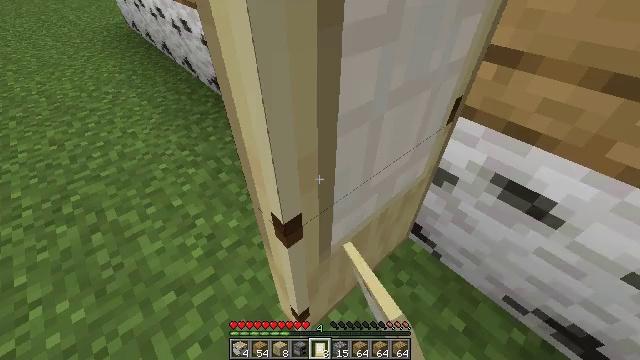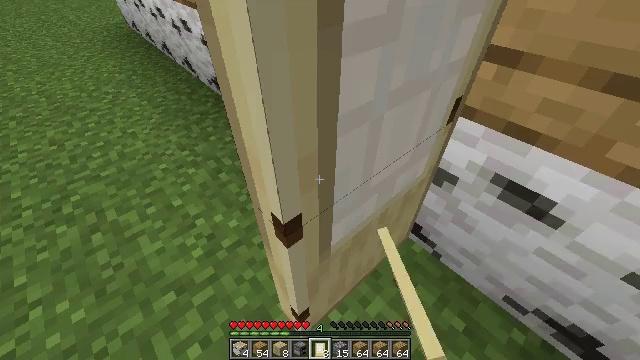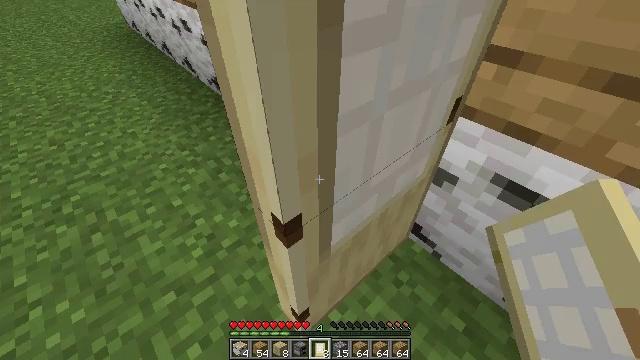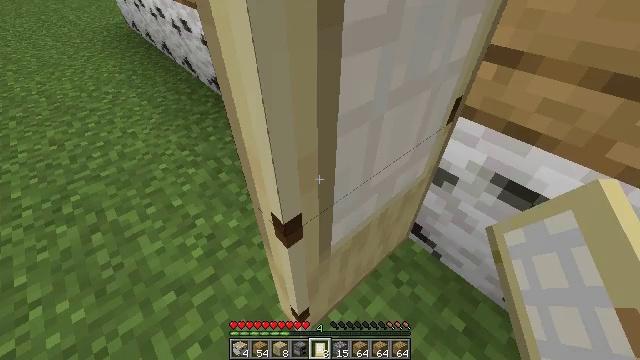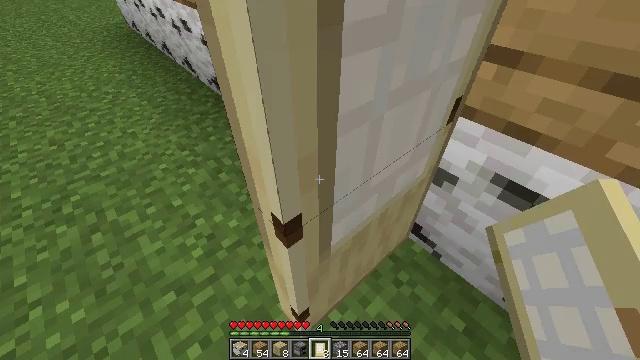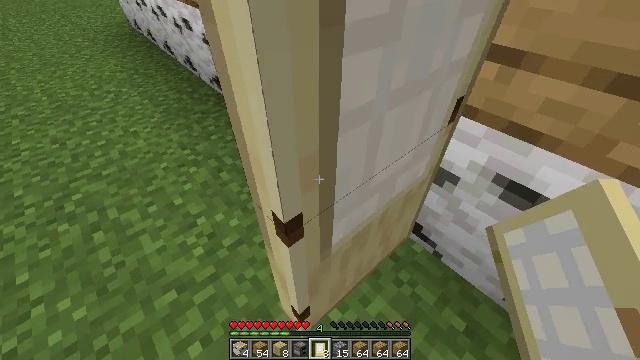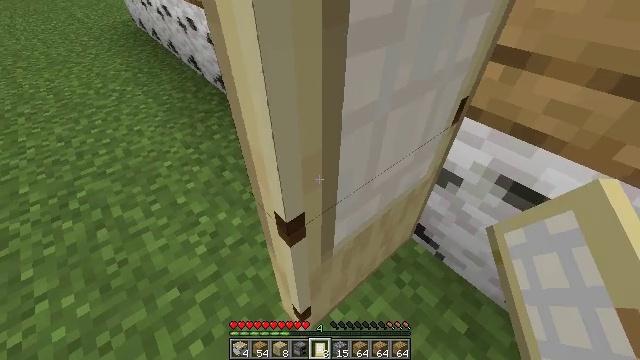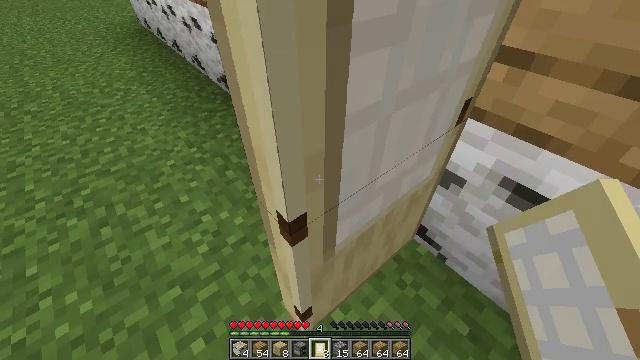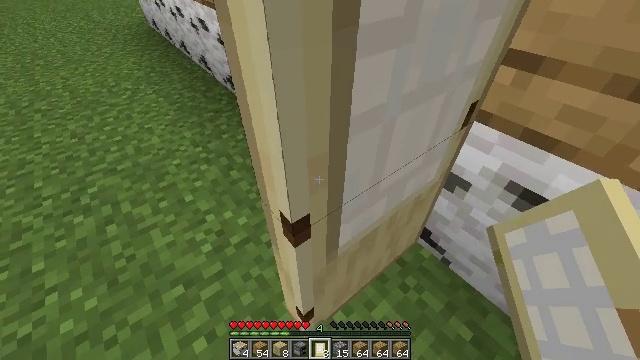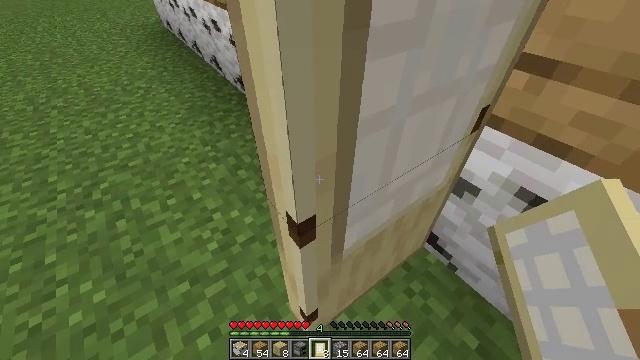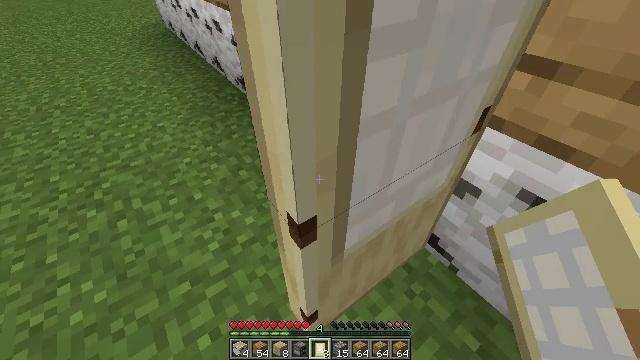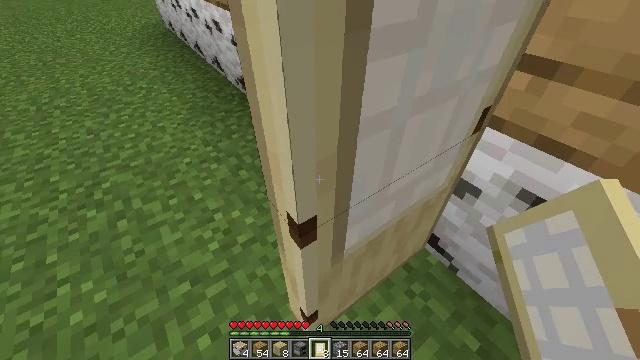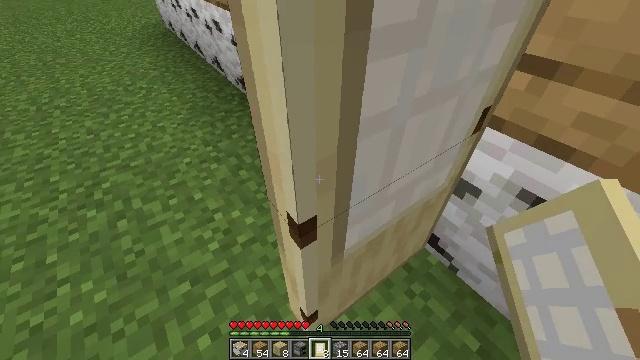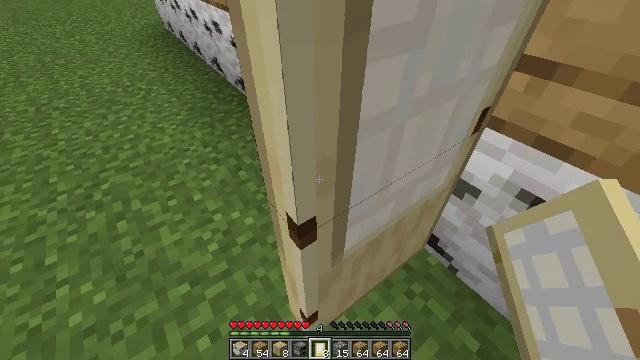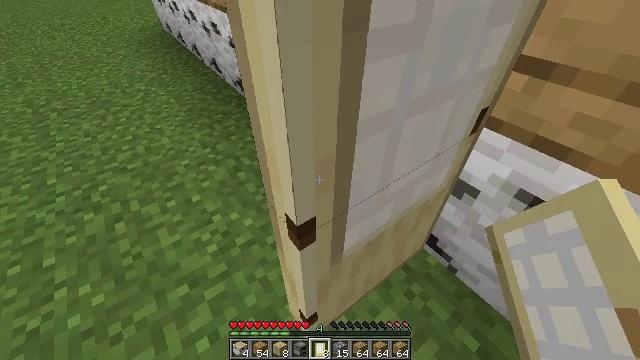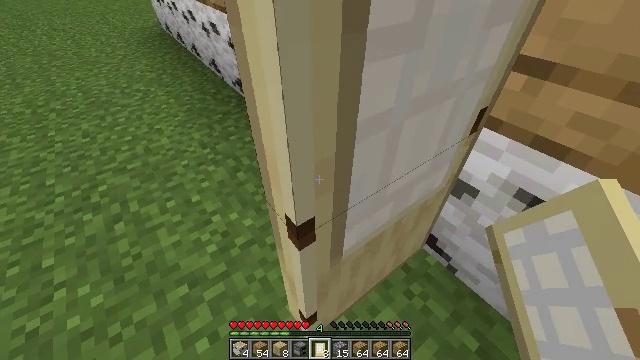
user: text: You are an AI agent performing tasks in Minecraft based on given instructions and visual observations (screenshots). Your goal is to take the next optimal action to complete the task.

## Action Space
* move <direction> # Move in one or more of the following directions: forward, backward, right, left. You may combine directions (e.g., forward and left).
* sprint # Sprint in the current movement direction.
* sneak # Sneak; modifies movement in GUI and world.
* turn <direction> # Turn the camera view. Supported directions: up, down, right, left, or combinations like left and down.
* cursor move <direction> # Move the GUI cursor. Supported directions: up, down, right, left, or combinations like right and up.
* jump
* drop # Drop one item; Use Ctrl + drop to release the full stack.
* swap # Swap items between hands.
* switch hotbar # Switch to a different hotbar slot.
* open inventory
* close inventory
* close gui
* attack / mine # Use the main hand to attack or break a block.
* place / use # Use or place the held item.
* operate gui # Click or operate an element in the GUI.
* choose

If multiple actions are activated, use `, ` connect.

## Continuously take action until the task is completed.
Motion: motion action
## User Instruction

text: Gather the birch door for reuse.
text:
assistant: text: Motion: no_op
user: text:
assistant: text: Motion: no_op
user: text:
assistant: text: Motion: no_op
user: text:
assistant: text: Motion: no_op
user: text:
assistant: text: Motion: no_op
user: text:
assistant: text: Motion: no_op
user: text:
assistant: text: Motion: no_op
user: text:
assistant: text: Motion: turn left
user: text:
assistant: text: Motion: turn left
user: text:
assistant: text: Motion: no_op
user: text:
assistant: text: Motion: no_op
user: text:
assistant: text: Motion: no_op
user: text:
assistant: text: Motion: no_op
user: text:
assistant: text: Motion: no_op
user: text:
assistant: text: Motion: no_op
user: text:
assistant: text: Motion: no_op
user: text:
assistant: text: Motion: attack / mine
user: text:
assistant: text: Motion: attack / mine
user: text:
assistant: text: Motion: attack / mine
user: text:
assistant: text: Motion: attack / mine
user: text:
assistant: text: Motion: attack / mine
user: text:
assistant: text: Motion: attack / mine
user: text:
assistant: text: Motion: attack / mine
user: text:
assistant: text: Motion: attack / mine
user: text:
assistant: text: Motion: attack / mine
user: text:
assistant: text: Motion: attack / mine
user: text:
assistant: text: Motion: attack / mine
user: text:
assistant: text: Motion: attack / mine
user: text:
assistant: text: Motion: attack / mine
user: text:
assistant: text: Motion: attack / mine